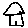
Label: house